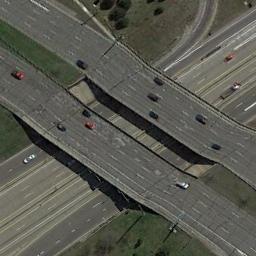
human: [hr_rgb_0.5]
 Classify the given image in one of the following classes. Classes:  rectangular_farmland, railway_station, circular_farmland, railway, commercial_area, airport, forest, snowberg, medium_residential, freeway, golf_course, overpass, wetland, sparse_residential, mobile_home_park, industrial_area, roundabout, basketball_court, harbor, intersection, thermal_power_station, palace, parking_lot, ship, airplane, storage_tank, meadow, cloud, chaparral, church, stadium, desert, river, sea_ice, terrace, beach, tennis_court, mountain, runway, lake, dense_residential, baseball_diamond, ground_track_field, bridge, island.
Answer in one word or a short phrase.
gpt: overpass